Question: i want to save picture in sqlite DB and then open that in java android!
in order to save picture i write a C++ program with Qt.
in C++ code i open picture as file, then convert it to QByteArray.
'''
QFile file(foodImagePath);
if (!file.open(QIODevice::ReadOnly | QIODevice::Text)) {
ShowError("Bad Image File.");
return;
}
QByteArray imageData = file.readAll();
'''
but when i retrieve picture with sqliteManager the output is a bad file.(not correct picture )
then i decide to save picture as a Text in sqlite and convert it to base64 in C++ side!
'''
QString(imageData.toBase64())
'''
and in android side retrieve whit this code.
'''
String imgString = cur.getString(0);
if( imgString != null)
{
byte[] imgByte = Base64.decode(imgString, Base64.DEFAULT);
pic = BitmapFactory.decodeByteArray(imgByte,0,imgByte.length);
}
'''
and now the i can see the picture , but it was a little damaged!

can any body help me? PLZ.
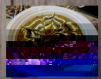
Answer: An image file is not a text file.
Drop the 'QIODevice::Text' flag.
(Using Base64 is not necessary if you handle the blobs correctly.)